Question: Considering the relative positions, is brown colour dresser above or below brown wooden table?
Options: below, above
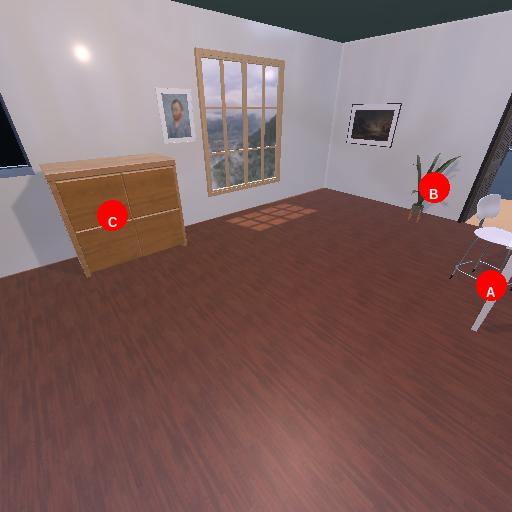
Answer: below